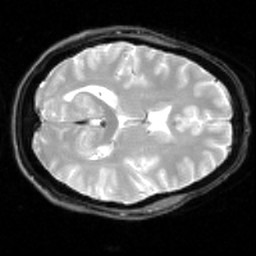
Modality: inplaneT2
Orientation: axial
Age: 49
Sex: female